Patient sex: M
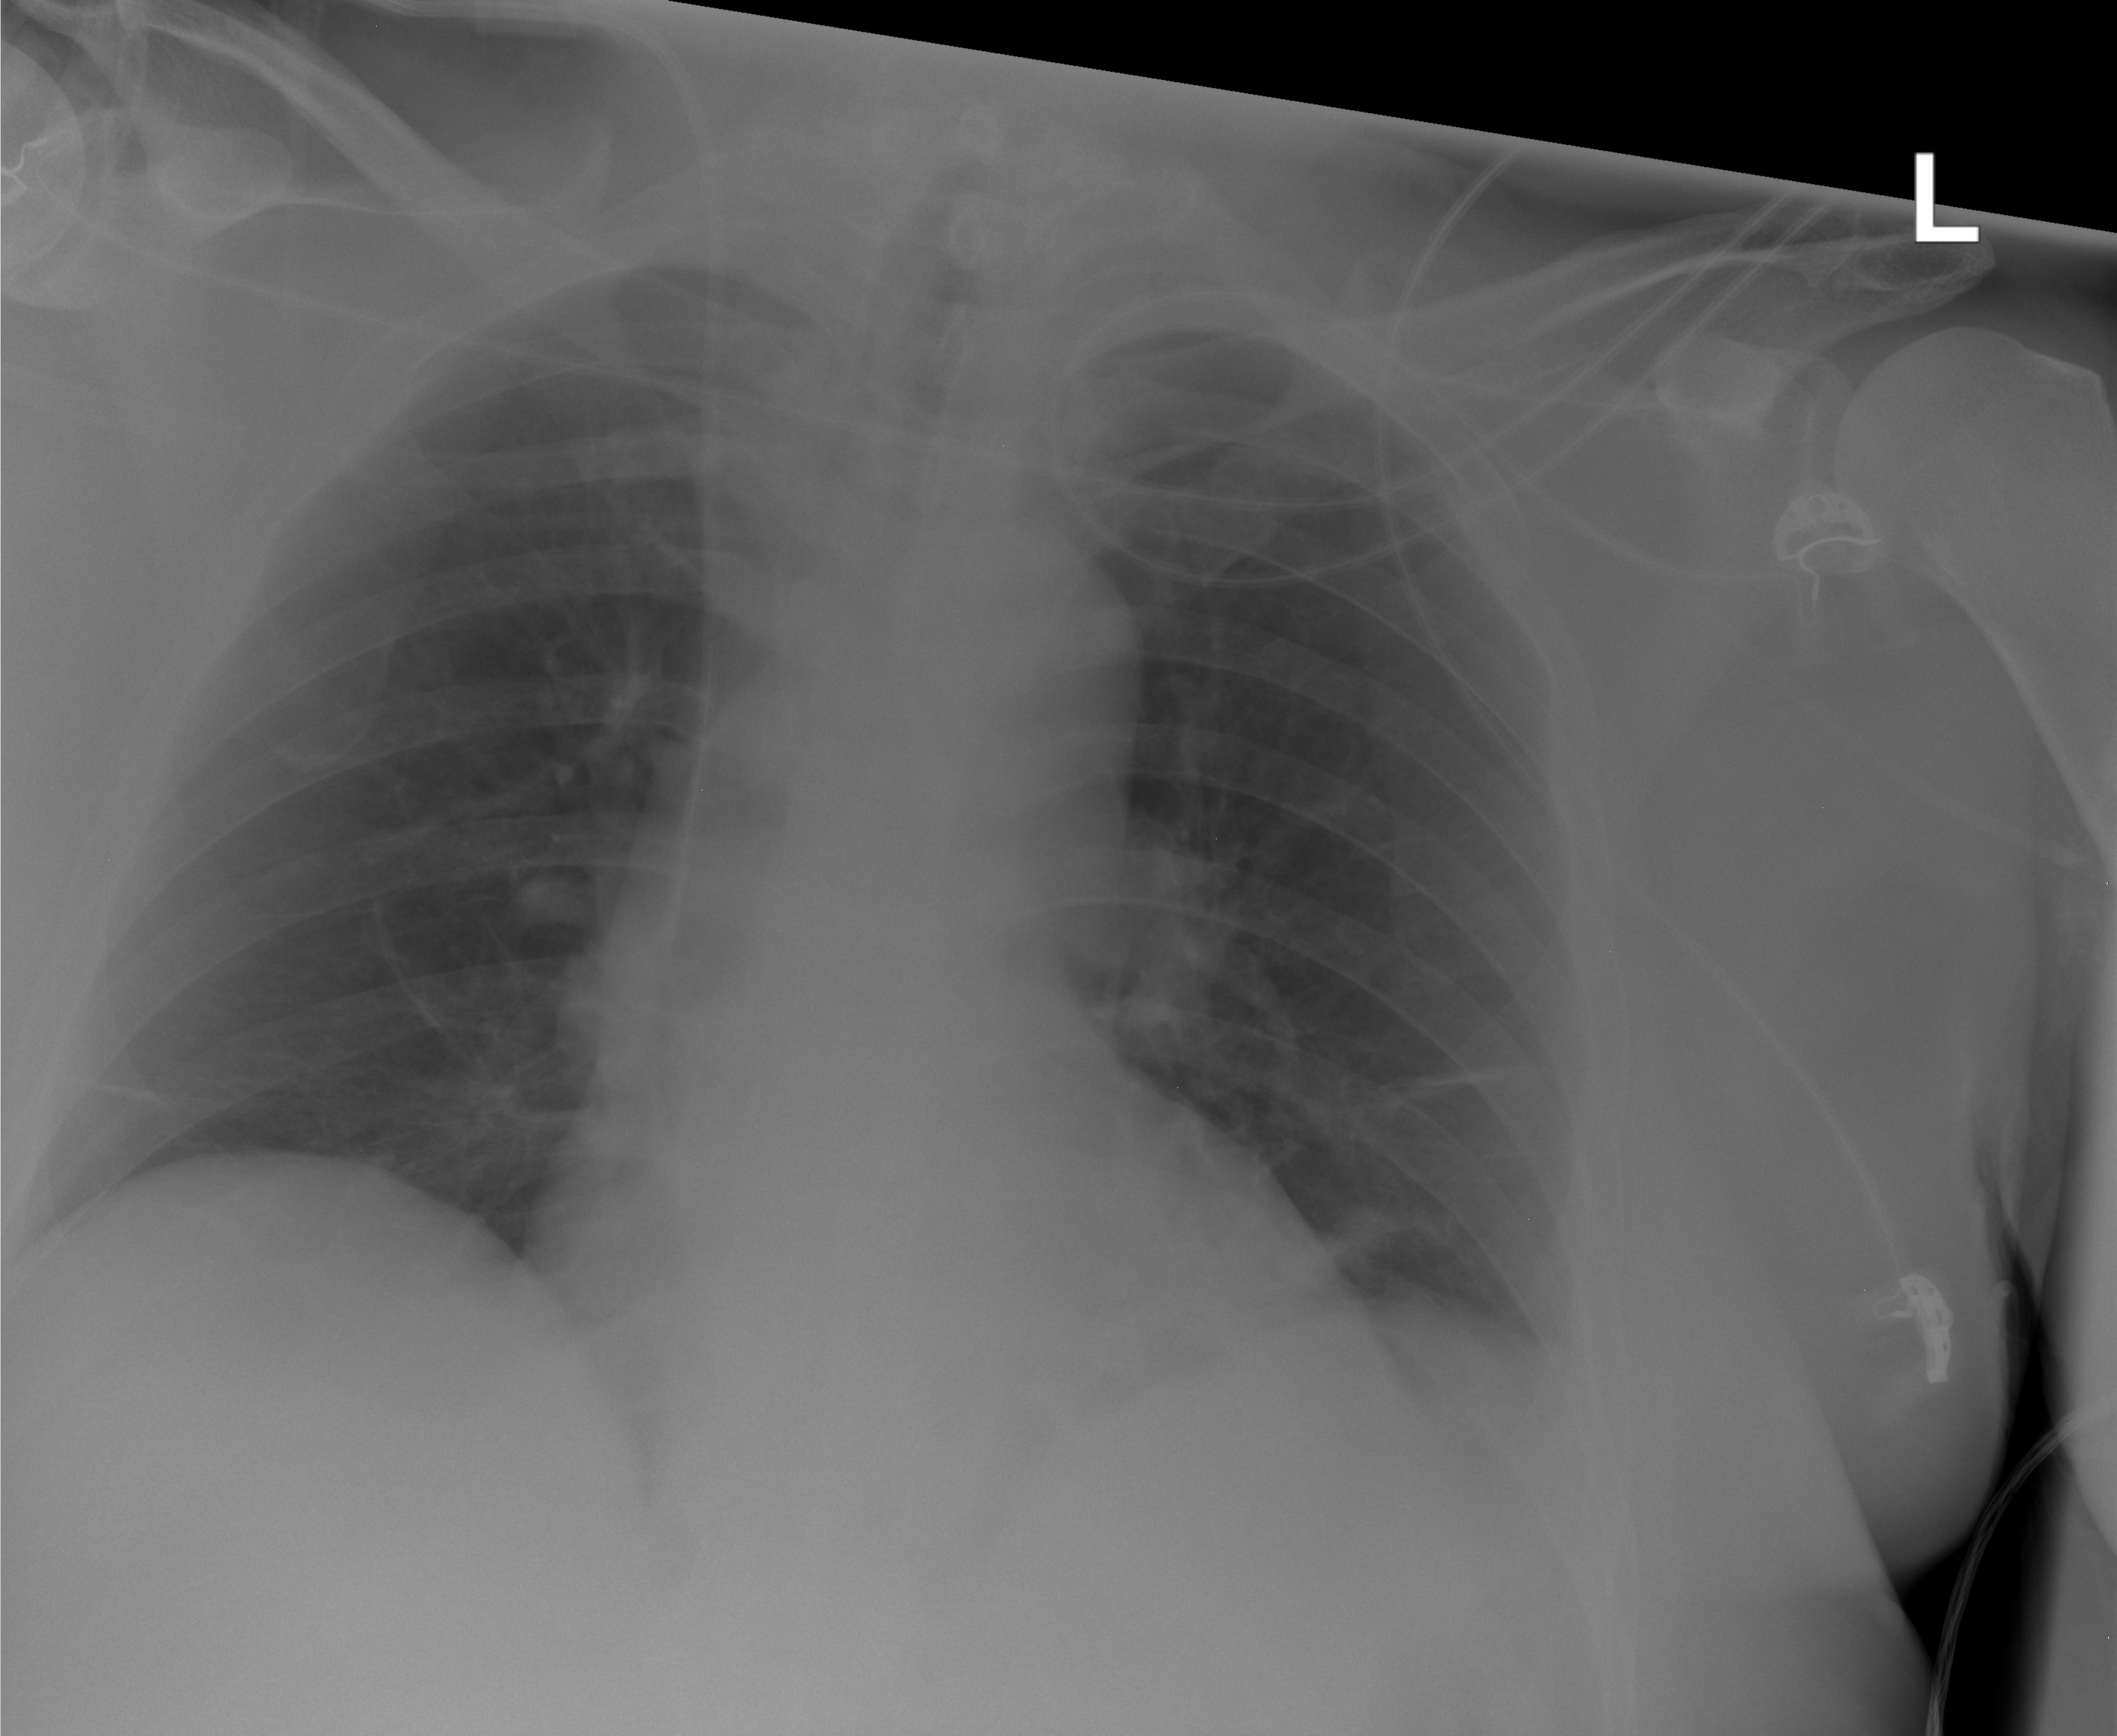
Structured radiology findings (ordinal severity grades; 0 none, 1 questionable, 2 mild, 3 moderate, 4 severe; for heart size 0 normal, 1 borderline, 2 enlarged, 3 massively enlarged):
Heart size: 0
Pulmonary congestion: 0
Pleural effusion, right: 0
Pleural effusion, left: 0
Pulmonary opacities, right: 0
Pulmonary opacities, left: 0
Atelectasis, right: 0
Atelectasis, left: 2